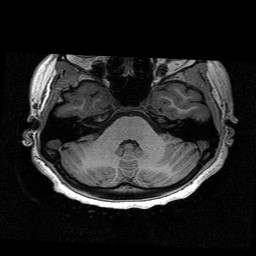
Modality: T1w
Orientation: coronal
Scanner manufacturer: siemens
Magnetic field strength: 3 T
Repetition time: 2.53 s
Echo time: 0.00267 s